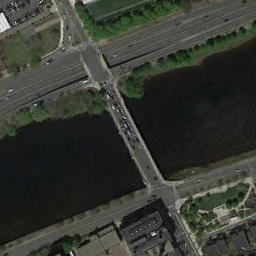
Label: bridge